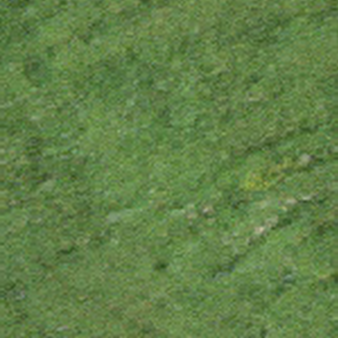
Label: other